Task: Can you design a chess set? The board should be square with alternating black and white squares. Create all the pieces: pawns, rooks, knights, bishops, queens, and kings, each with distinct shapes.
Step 5507:
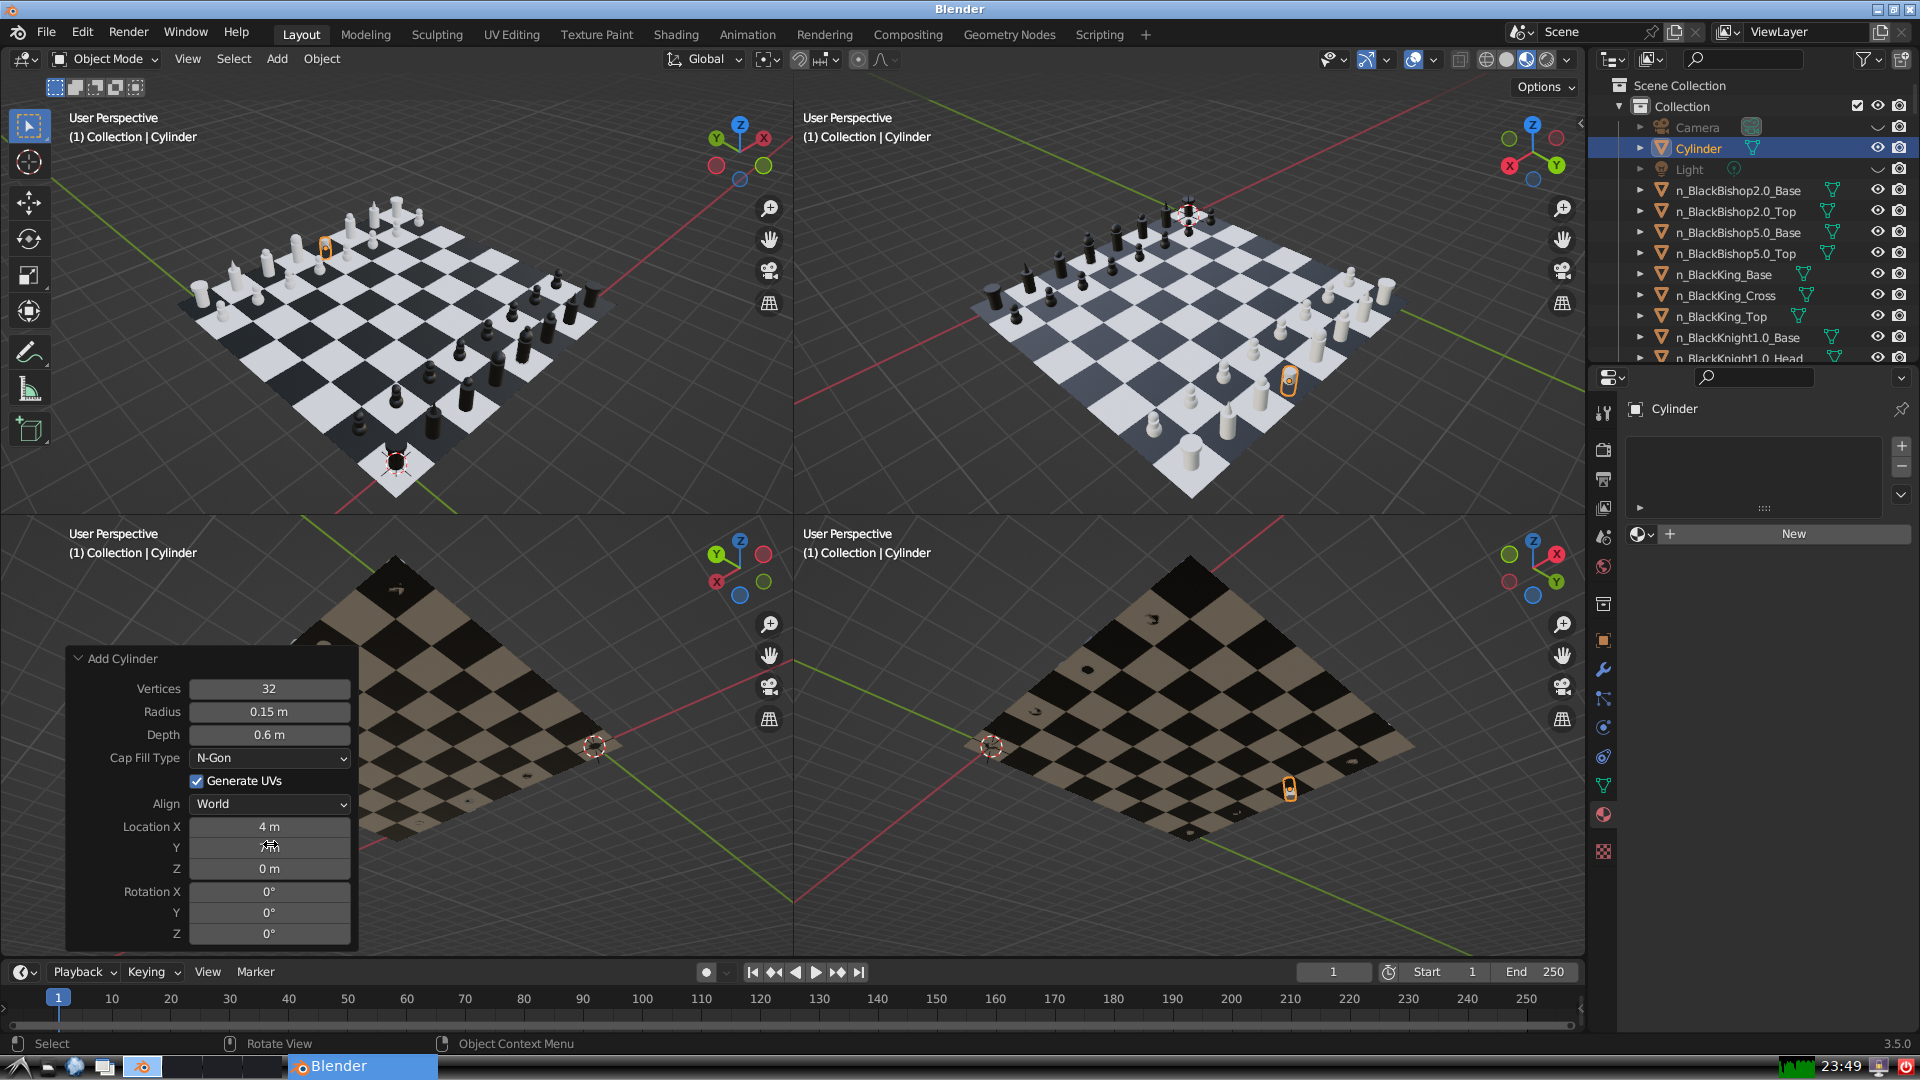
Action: {"mouse_move": [270, 868]}